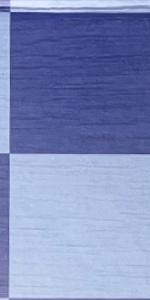
Label: Empty